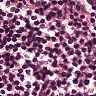
Metastatic tissue present: no